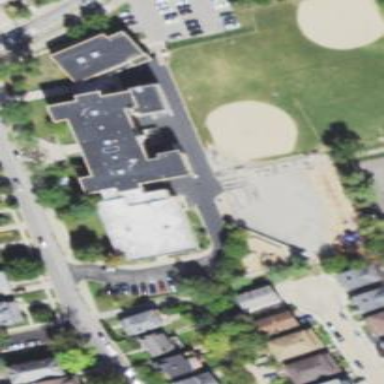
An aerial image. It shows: School building.